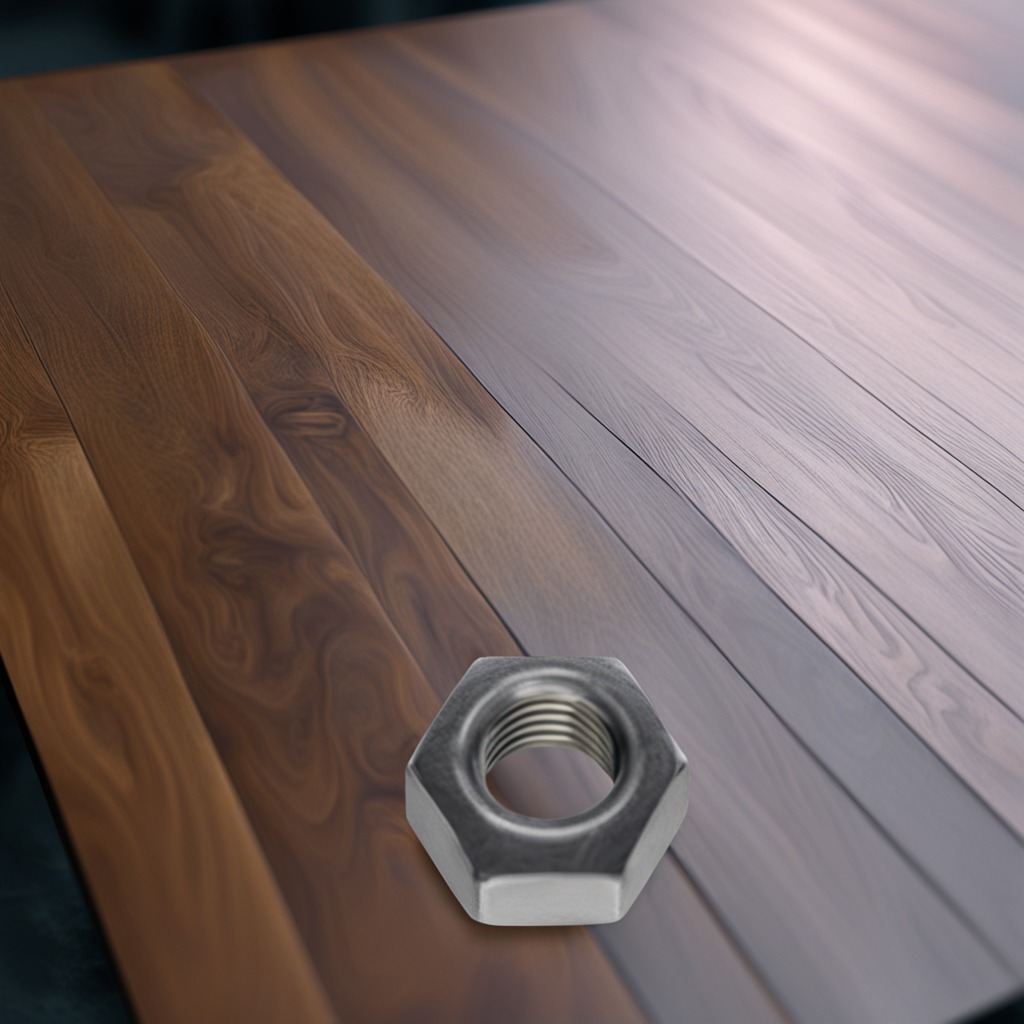
A metal nut is lying on the table.